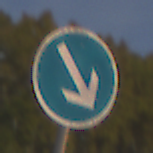
Verkehrszeichen: VorgeschriebeneVorbeifahrtRechts
Umgebung: Outdoor, Suburban
Tageszeit: MorningAfternoon
Wetter: PartlyCloudy
Licht: Natural
Jahreszeit: NotSpecified
Kontrast: HighContrast